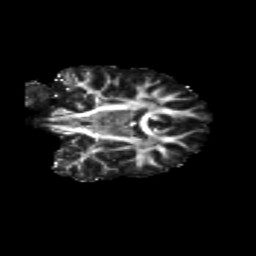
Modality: FA
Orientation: coronal
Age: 10
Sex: female
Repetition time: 9.512 s
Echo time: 0.089 s